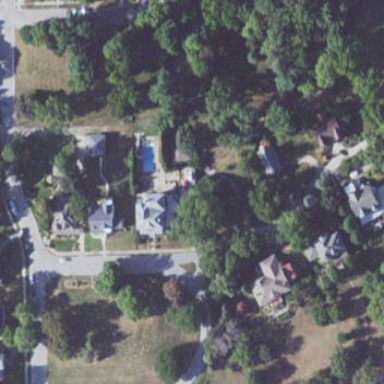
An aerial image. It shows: Residential area within historic district.